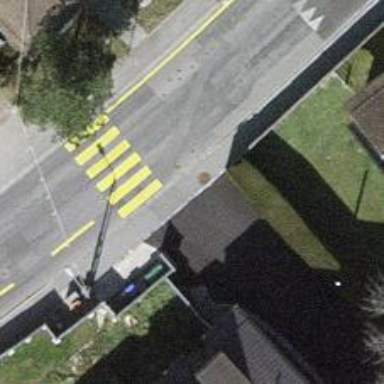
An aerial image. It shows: Unmarked crossing on the road.